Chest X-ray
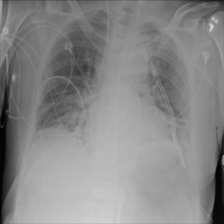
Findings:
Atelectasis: positive
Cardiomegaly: negative
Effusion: negative
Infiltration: negative
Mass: negative
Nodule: negative
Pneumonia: negative
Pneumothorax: negative
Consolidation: negative
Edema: negative
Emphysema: negative
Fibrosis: negative
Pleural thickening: negative
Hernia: negative